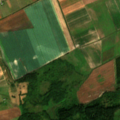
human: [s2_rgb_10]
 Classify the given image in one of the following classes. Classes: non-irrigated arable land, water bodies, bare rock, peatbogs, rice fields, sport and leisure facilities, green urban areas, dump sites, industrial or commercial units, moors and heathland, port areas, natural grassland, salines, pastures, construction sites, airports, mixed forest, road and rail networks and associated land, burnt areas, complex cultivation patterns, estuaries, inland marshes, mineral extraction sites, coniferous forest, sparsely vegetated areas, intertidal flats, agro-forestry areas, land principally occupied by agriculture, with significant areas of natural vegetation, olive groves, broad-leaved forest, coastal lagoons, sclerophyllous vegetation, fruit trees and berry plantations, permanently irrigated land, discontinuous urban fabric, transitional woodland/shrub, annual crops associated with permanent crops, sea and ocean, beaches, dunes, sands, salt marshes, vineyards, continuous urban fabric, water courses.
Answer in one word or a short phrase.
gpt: discontinuous urban fabric, non-irrigated arable land, coniferous forest, transitional woodland/shrub